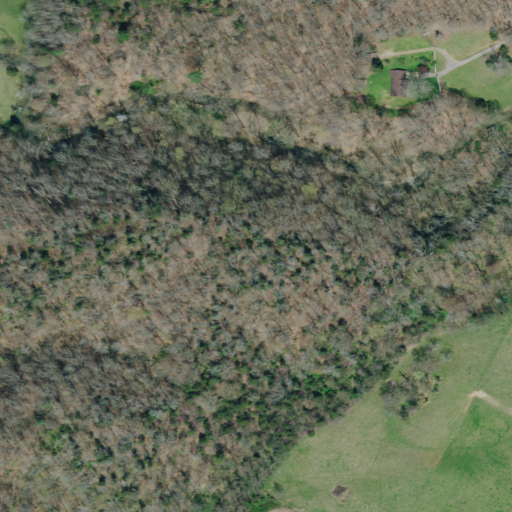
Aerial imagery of ridge(s) in Tennessee named Bowmantown Ridge containing deciduous forest, pasture, mixed forest, and open development